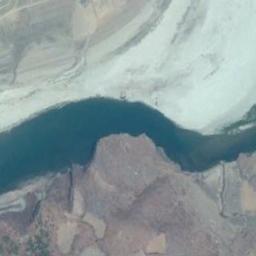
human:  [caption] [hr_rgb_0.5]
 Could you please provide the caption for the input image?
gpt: The river goes through the bare land .

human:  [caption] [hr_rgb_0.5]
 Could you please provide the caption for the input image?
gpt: A curved turquoise river with white sandy shores and tan desert on both sides .

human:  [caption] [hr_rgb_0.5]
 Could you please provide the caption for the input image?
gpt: The land rises and falls by the river .

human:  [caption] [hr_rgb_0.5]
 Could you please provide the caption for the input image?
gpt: The dark green river goes through the wasteland .

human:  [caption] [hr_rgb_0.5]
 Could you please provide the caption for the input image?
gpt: There are white sand and brown bare land near the river .